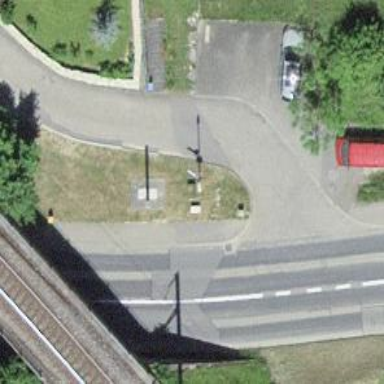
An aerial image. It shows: Bus stop with platform for public transport.